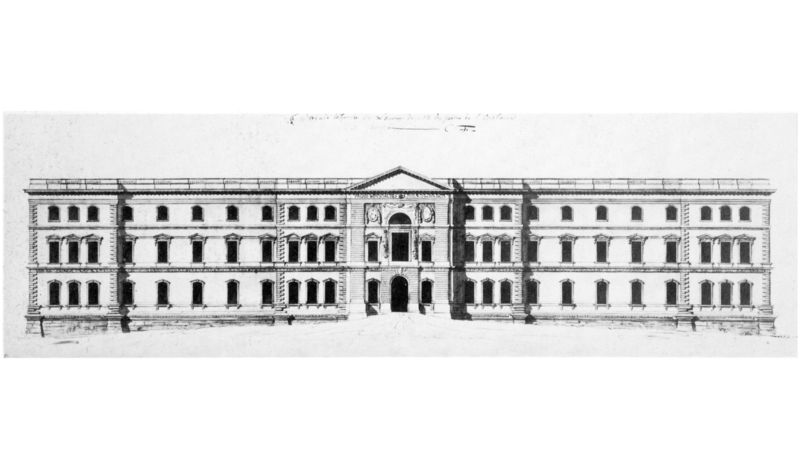
Titel: Louvre in Paris, Aufriss der Seitenfassade
Künstler: Carl von Fischer
Standort: München
Institution: Architektursammlung der Technischen Universität
Schlagwörter: flügel, weiß, dreieck, fenster, paris, schwarz, skizze, tür, zeichnung, dach, gebäude, haus, schloss, alt, architektur, barock, lang, rahmen, sockel, drei, klassizismus, front, renaissance, deutschland, schrift, modell, ansicht, bogen, fassade, türen, giebel, grafik, graphik, pilaster, treppe, symmetrie, verzierung, deutsch, edel, tor, eingang, bayern, münchen, palast, palazzo, torbogen, symmetrisch, druck, lithographie, schwarzweiss, stich, text, quer, entwurf, architrav, ecken, fries, dreiecksgiebel, portal, rustika, sims, gesims, risalit, residenz, mezzanin, portikus, antik, frontansicht, historismus, etagen, geschosse, plan, achsen, ballustrade, tempel, pavillon, kupferstich, louvre, stockwerke, querschnitt, bau, römisch, königsplatz, geschoss, gebälk, schinkel, historisch, riss, bauwerk, lisenen, kranzgesims, aufriss, etage, dreigeschossig, flachdach, mittelrisalit, ädikula, bauplan, achsensymetrie, architekt, arichtekt, attika, bramante, eckrisalit, entresol, fassadenansicht, fassafe, genäude, giebelchen, hauptfassade, hofgarten, lenabachhaus, piano nobile, pinakothek, risalite, rustiziert, rustizierung, länge, gliederung, planung, medaillons, technisch, mathematisch